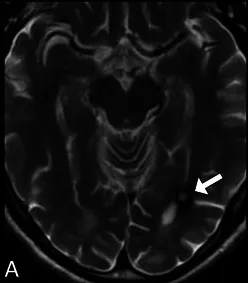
Axial MRI brain images including T2-weighted ,. The lesion exhibits high signal intensity on T2 and FLAIR (A and B) with a surrounding rim of low signal intensity.
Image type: radiology (mri)